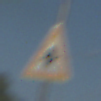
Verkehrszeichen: Vorfahrt
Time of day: MorningAfternoon
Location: Outdoor (Suburban)
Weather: Clear
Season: NotSpecified
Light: Natural